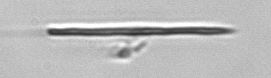
Label: fiber